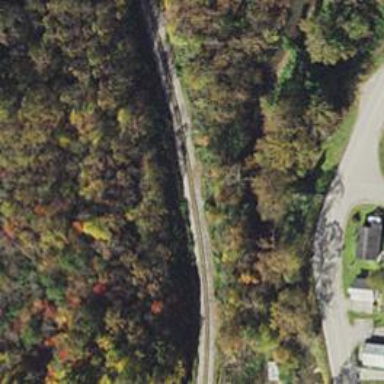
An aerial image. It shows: Rail spur service.